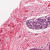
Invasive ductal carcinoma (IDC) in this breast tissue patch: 0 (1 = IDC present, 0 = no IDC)